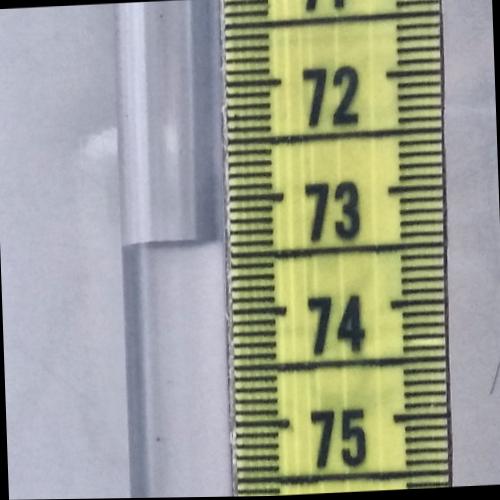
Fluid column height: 73.4 cm